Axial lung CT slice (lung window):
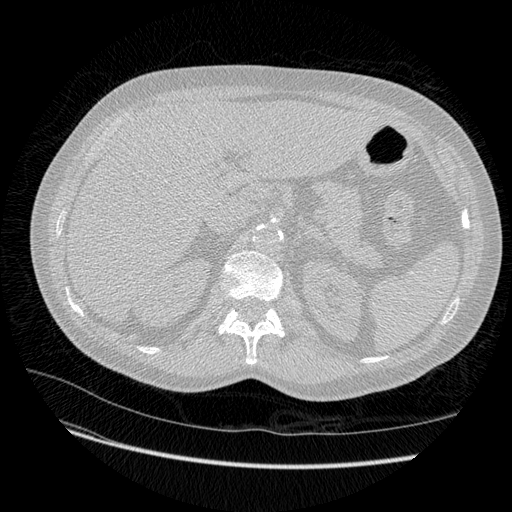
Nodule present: no